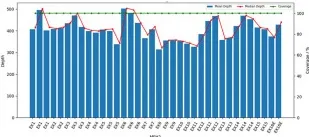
Family pedigree and germline mutations identified in the index patient. And another sample with the same batch.
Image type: chart (chart)